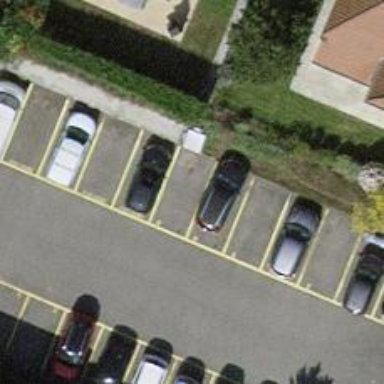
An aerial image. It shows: Parking area with surface.